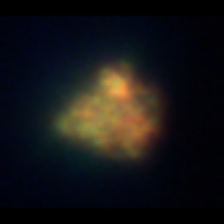
Taxon: Unknown_detritus
Group: Unknown